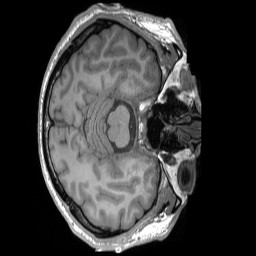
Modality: T1w
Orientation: axial
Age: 33
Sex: female